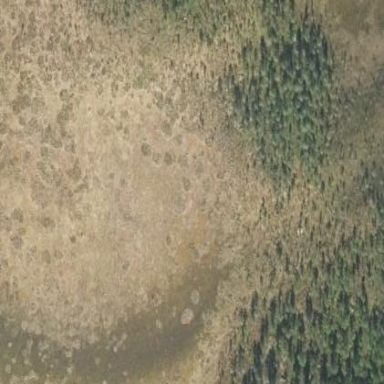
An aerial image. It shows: Marshy wetland area.